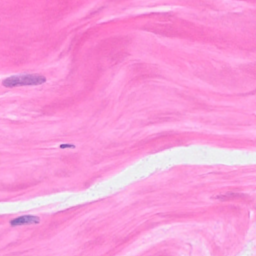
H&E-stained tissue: Breast